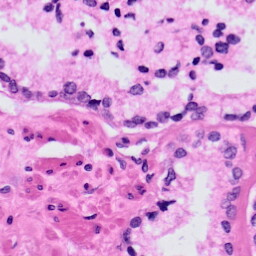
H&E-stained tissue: Prostate